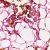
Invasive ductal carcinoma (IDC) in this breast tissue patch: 0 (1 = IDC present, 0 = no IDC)